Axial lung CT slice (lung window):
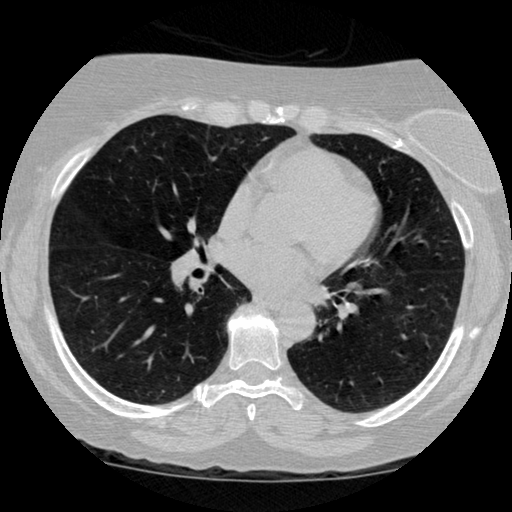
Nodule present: no